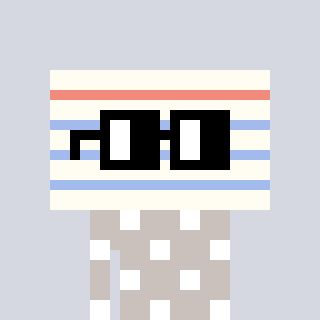
a pixel art character with square black glasses, a empty notebook page-shaped head and a foggrey-colored body on a cool background